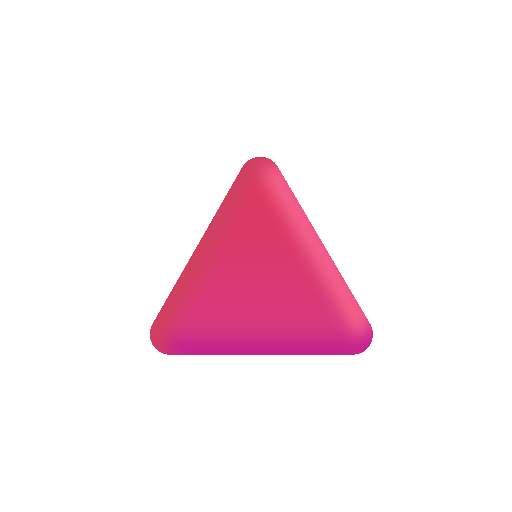
red triangle color